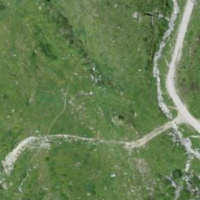
EUNIS habitat code: 26
Species observed at this site:
Parnassia palustris